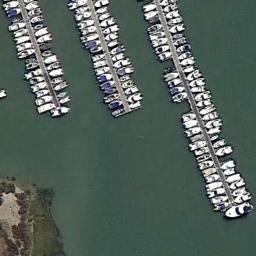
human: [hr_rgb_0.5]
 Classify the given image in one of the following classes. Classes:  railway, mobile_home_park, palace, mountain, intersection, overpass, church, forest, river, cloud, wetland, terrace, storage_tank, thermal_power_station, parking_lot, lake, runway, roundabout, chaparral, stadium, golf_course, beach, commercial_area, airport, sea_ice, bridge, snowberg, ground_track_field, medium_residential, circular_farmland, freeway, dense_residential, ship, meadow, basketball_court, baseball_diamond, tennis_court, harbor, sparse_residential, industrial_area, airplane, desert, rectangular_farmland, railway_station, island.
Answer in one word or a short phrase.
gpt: harbor